Question: how do i remove the red lines and also prevent the editText view from expanding after pressing enter.
here's the image link:

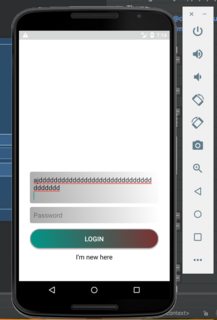
Answer: To remove spellcheck (red lines) use
'''
android:inputType="textNoSuggestions"
'''
and tomake edittext supporting single line please use
'''
android:maxLines="1"
'''